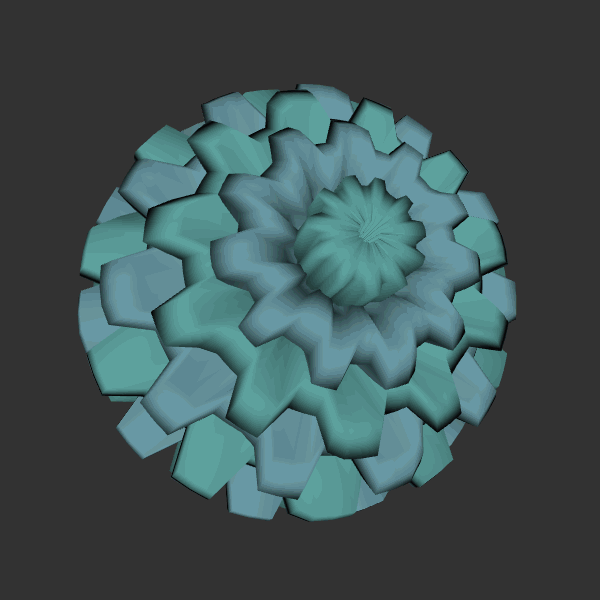
Background: dark